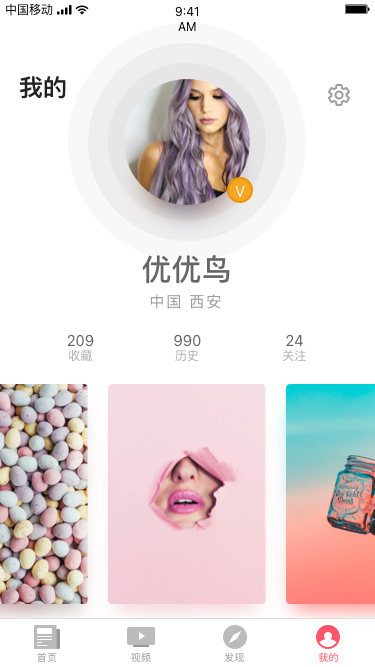
Text in this UI design:
我的
V
优优鸟
中国 西安
209
收藏
990
历史
24
关注